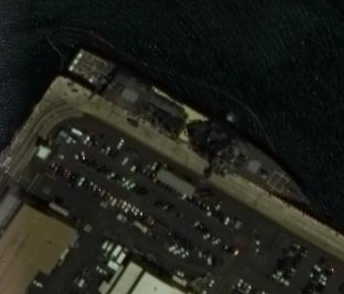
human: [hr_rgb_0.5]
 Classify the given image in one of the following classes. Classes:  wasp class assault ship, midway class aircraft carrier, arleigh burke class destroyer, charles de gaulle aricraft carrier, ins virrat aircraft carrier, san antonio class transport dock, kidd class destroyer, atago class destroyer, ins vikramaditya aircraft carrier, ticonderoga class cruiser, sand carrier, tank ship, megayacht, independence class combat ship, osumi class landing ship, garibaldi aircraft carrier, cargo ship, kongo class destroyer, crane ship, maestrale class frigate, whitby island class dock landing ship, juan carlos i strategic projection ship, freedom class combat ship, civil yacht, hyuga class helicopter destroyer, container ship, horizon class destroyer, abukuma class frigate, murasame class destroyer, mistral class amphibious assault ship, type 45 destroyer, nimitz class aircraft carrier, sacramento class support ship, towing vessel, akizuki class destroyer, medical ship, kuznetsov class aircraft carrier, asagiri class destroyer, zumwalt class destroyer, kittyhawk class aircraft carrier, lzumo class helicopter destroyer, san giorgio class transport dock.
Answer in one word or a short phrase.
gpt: Arleigh Burke class destroyer